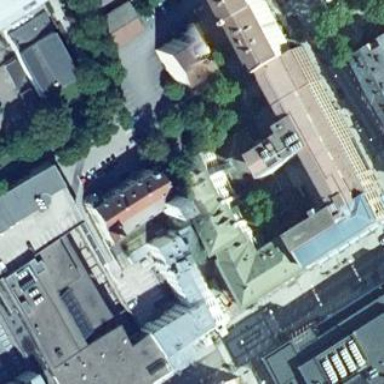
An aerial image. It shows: Hotel with hipped metal roof design.